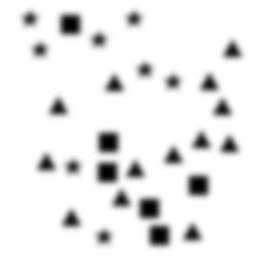
Squares: 6
Triangles: 13
Stars: 8
Total shapes: 27